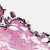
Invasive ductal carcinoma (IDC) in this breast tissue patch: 0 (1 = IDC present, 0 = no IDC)